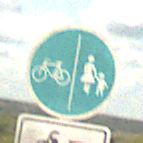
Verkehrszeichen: GetrennterRadUndGehwegRadwegLinks
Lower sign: EinspurigeFahrzeugeFrei2
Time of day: Midday
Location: Outdoor (Beach)
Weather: PartlyCloudy
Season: NotSpecified
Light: Natural